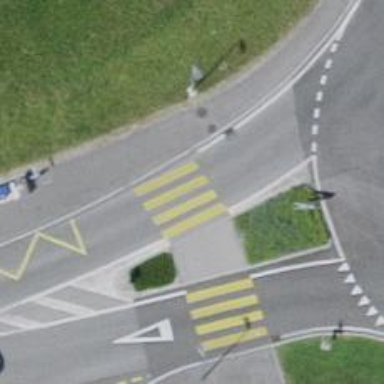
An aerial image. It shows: Marked zebra crossing with island.